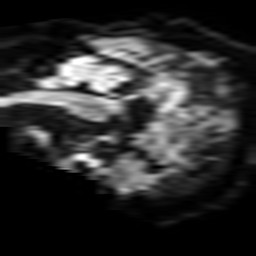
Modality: TRACE
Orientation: sagittal
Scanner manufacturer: philips
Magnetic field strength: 3 T
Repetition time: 3.339 s
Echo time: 0.076 s